Group 1:
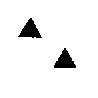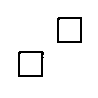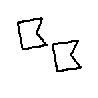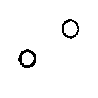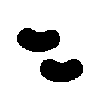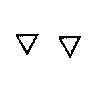
Group 2:
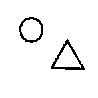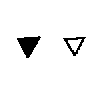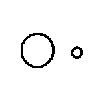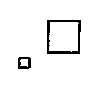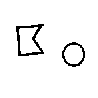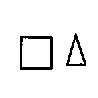
Rule separating the two groups: Identical figures vs. figures not identical.
Concepts: identical, same, same_shape
Author: Mikhail M. Bongard
Reference: M. M. Bongard, Pattern Recognition, Spartan Books, 1970, p. 232.